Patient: sex M, age 76
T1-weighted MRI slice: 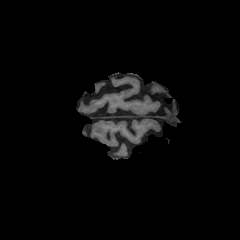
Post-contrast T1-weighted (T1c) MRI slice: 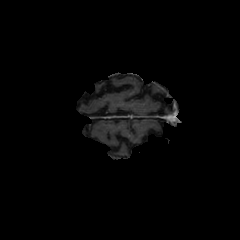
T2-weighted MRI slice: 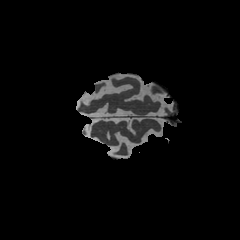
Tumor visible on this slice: no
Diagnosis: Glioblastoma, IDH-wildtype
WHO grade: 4